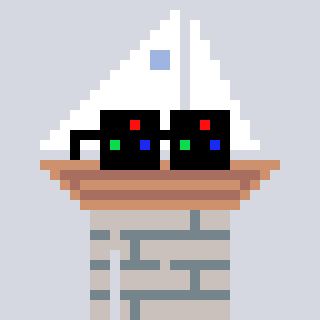
a pixel art character with square black sunglasses, a sailboat-shaped head and a foggrey-colored body on a cool background